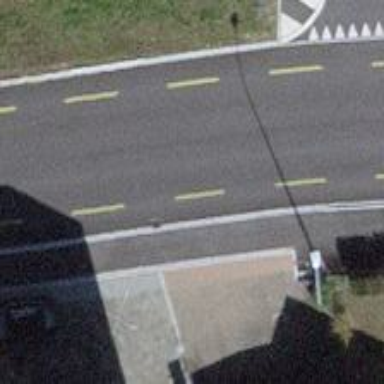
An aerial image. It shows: Primary highway with designated cycle lane.